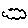
Label: cloud